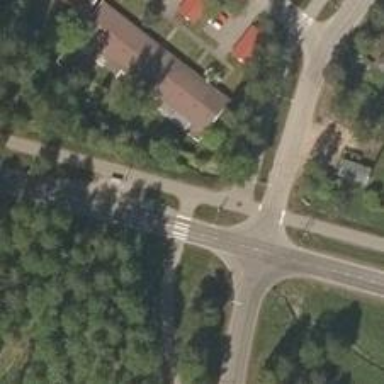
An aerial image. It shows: Asphalt cycleway.